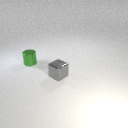
small gray metal cube to the right of small green metal cylinder